Interaction volume radius: 10 \u00c5
Interaction volume height: 35 \u00c5
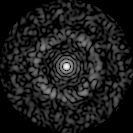
Disorder parameter: 0.8239